Current action and preconditions to check: trajectory_clear

Your task: For each precondition in the list above, predict whether it will hold at this action.

Consider the current scene as observed from the mobile robot's camera, and analyze the predicted future states of all dynamic agents (e.g., people, animals, vehicles, or any moving entities) within the NEXT SECOND.

IMPORTANT: Only answer "very likely" if you are absolutely certain—based on strong, clear evidence—that a dynamic agent will violate the precondition in the predicted future state. Do NOT answer "very likely" for unlikely, ambiguous, or low-probability risks.

Ask yourself for each precondition: Is there a high probability, with clear and convincing evidence, that the predicted future states of any dynamic agent will interfere with the predicted future state of the currently executing action within the NEXT SECOND, causing that precondition to fail?

Assess the risk level based on these predictions. Use "likely" or "very likely" if motions create a clear risk of interference.

Use "neutral" or "improbable" if agents are nearby but their predicted paths are clearly diverging or non-conflicting.

Failure Risk Categories: "very improbable", "improbable", "neutral", "likely", "very likely"

Answer Format: Output ONLY the probability_of_failure value from these categories: "very improbable", "improbable", "neutral", "likely", "very likely"

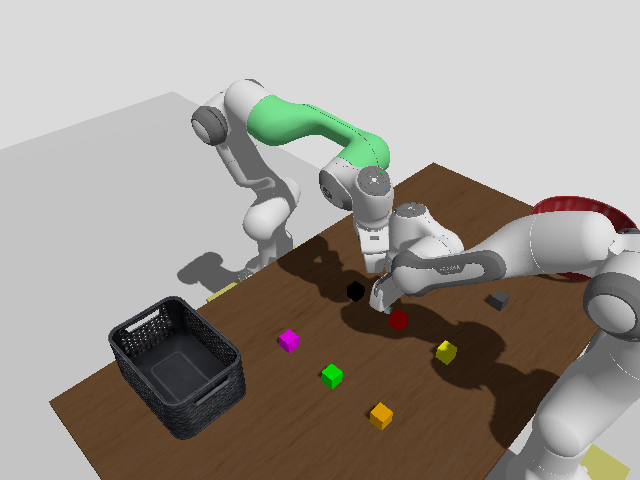

Answer: likely